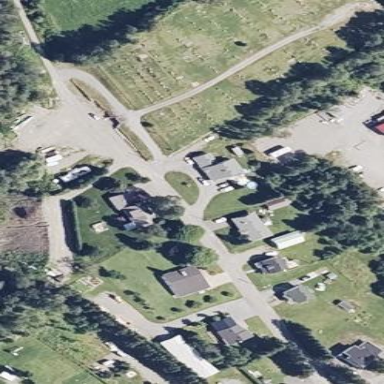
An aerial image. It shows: Cemetery.